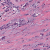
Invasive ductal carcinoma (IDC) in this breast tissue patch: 1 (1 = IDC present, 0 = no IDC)